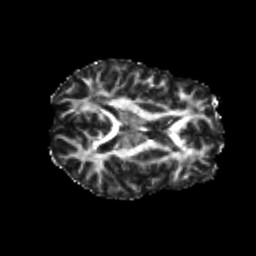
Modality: FA
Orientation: axial
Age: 22
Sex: male
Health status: healthy
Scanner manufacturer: philips
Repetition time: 7.384 s
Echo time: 0.08599 s